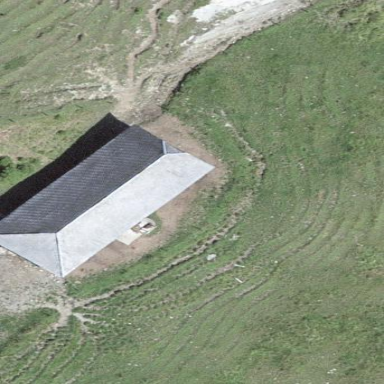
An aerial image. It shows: Stable.